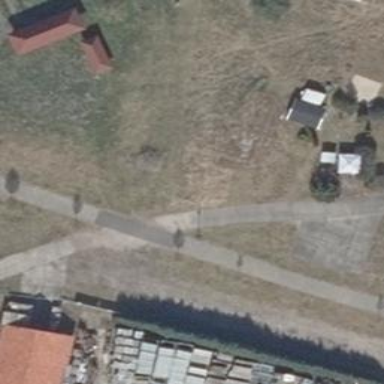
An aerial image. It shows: Concrete driveway with surface made of concrete plates.